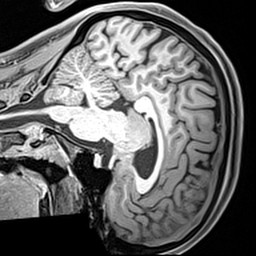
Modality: T1w
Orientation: sagittal
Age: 20
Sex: female
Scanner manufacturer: siemens
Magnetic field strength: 3 T
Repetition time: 2.4 s
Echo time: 0.0022 s